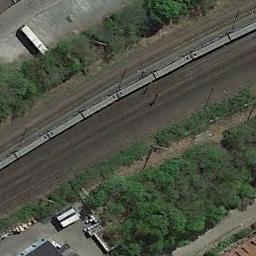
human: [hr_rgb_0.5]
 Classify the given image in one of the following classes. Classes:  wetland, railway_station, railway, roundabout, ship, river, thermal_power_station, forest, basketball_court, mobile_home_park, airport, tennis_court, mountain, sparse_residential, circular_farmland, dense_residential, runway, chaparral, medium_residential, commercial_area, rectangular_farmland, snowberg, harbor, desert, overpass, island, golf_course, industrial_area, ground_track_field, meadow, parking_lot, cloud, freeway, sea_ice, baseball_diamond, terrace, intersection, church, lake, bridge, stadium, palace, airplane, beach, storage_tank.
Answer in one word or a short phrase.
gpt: railway